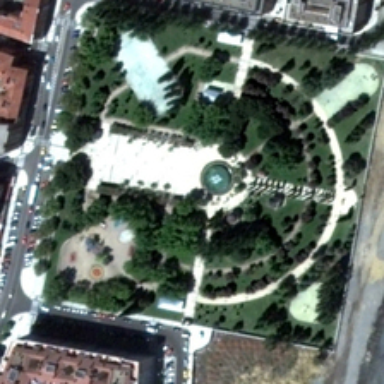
Several buildings are around a square with many green trees .